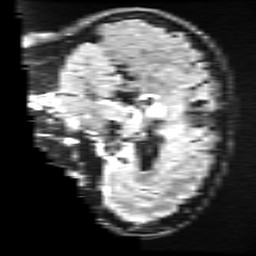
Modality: FLAIR
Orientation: sagittal
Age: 58
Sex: female
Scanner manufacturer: ge
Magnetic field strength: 3 T
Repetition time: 11 s
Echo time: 0.1497 s